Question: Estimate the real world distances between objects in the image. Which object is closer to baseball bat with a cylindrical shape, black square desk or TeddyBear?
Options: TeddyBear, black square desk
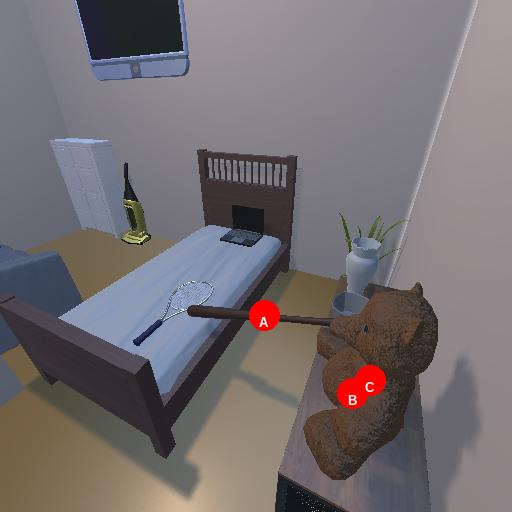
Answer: TeddyBear